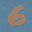
Label: 6